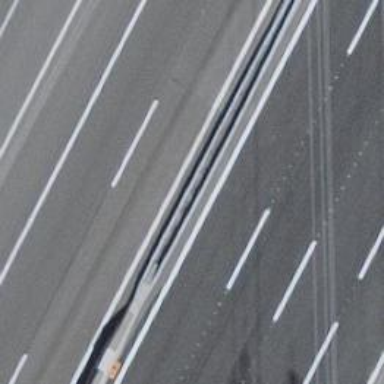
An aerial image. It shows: Asphalt motorway.